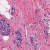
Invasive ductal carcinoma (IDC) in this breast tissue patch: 1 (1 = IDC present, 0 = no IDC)